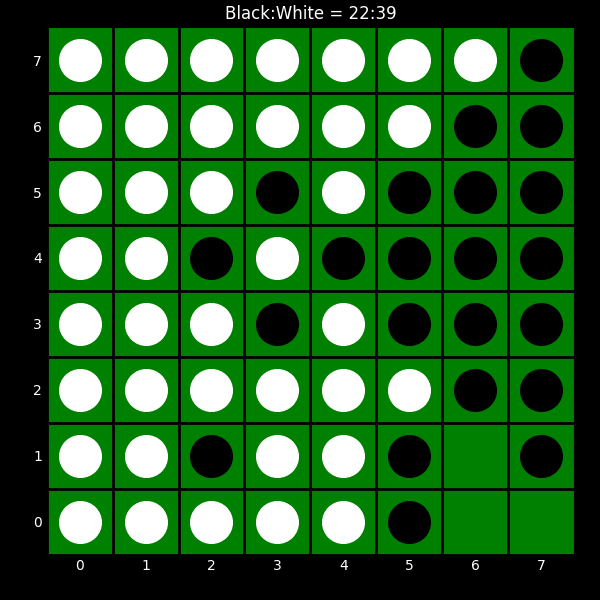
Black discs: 22
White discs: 39